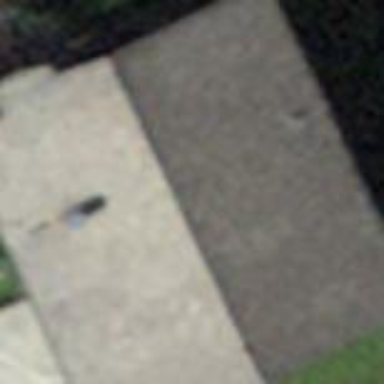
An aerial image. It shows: Simple and straightforward house.